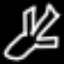
Label: airplane